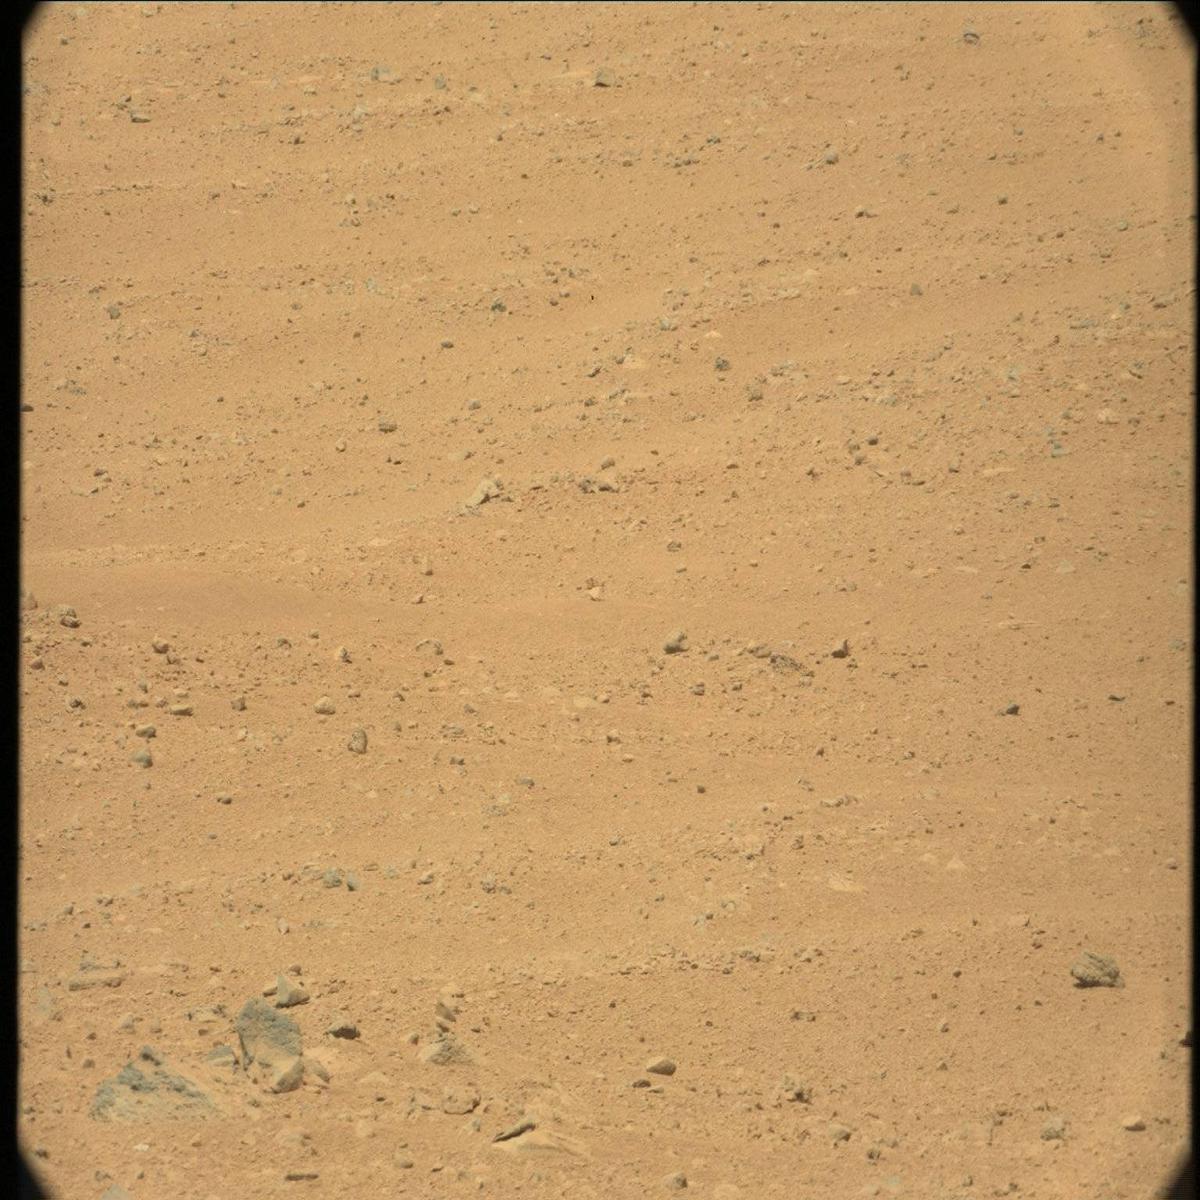
Terrain classes present: Bedrock, Rock, Sand / Soil